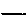
Label: line